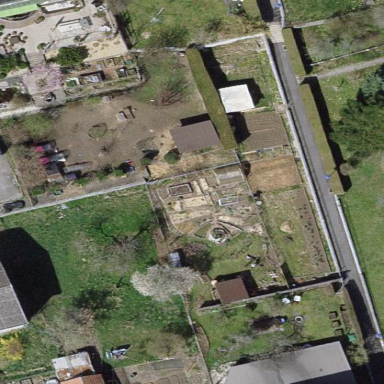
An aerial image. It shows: Garden that is leisure land.